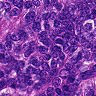
Metastatic tissue present: yes